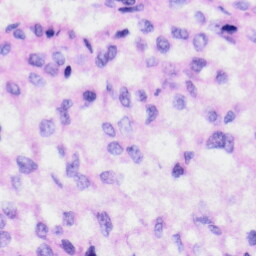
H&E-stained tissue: Liver